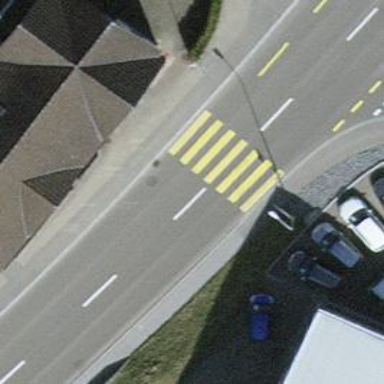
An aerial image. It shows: Uncontrolled road crossing with markings.